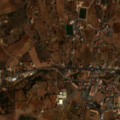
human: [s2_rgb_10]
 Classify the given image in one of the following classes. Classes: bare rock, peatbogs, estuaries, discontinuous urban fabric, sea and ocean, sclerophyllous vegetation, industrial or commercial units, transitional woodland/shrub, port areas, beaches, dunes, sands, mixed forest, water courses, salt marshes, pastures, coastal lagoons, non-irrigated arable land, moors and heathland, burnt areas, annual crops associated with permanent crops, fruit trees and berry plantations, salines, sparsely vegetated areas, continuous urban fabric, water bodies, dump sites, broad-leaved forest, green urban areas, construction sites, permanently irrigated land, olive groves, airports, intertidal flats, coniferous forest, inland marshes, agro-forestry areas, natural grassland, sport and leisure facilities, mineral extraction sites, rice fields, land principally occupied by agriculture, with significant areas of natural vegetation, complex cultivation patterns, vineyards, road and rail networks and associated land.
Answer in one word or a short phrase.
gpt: discontinuous urban fabric, annual crops associated with permanent crops